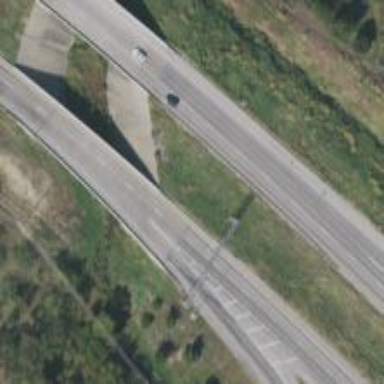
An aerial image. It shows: Motorway junction.